Question: > Today is 2015-05-22 (to understand the example)
I have to see some statistics taking values from a database. Initially I had to do these comparisons
- - -
For all these controls i do this function that calculated all the various date intervals.
'''
function getIntervalDate(){
$today = new DateTime();
$appToday = new DateTime();
$numDay = date("w");
$numYear = (int)date("Y");
switch($numDay){
//monday
case 1 :
$startWeek = $today->format('Y-m-d 00:00:00');
$endWeek = $today->modify('next sunday')->format('Y-m-d 23:59:59');
$startWeek2 = $today->modify('last monday -1 week')->format('Y-m-d 00:00:00');
$endWeek2 = $today->modify('next sunday')->format('Y-m-d 00:00:00');
break;
default:
$startWeek = $today->modify('last monday')->format('Y-m-d 00:00:00');
$endWeek = $today->modify('next sunday')->format('Y-m-d 23:59:59');
$startWeek2 = $today->modify('last monday -1 week')->format('Y-m-d 00:00:00');
$endWeek2 = $today->modify('next sunday')->format('Y-m-d 00:00:00');
break;
}
$startMonth = $today->modify('first day of this month')->format('Y-m-d H:i:s');
$endMonth = $today->modify('last day of this month')->format('Y-m-d 23:59:59');
$today1 = $appToday;
$startMonth2 = $today1->modify('first day of previous month')->format('Y-m-d H:i:s');
$endMonth2 = $today1->modify('last day of this month')->format('Y-m-d 23:59:59');
$today2 = $appToday;
$startYear = $today2->modify('first day of January '.$numYear)->format('Y-m-d 00:00:00');
$endYear = $today2->modify('last day of December '.$numYear)->format('Y-m-d 23:59:59');
$today3 = $appToday;
$startYear2 = $today3->modify('first day of January '.($numYear-1))->format('Y-m-d 00:00:00');
$endYear2 = $today3->modify('last day of December '.($numYear-1))->format('Y-m-d 23:59:59');
return array(
"startWeek" => $startWeek,
"endWeek" => $endWeek,
"startWeek2" => $startWeek2,
"endWeek2" => $endWeek2,
"startMonth" => $startMonth,
"endMonth" => $endMonth,
"startMonth2" => $startMonth2,
"endMonth2" => $endMonth2,
"startYear" => $startYear,
"endYear" => $endYear,
"startYear2" => $startYear2,
"endYear2" => $endYear2
);
}
'''

Everything works perfectly. But now i have to change the various comparisons. I have to always compare the current interval but with the week / month / year in the previous year (in the case of the year there are no problems, the code remains the same)
I did some tests but i failed. I used mostly the '->modify('-1 year')' but with not a perfect result.
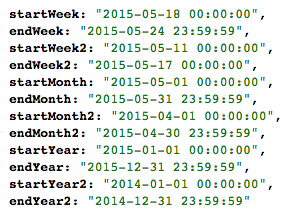
Answer: Based on your discussion above here is the solution of your problem:
'$startWeek->modify("-1 year")->modify('monday')->format('Y-m-d H:i:s');'
Here is the test.
'''
$today = DateTime::createFromFormat('Y-m-d H:i:s', '2015-05-18 00:00:00');
$startWeekPrevYear=$today->modify('-1 year')->modify('monday');
echo $startWeekPrevYear->format('Y-m-d H:i:s');//outputs 2014-05-19 00:00:00
'''